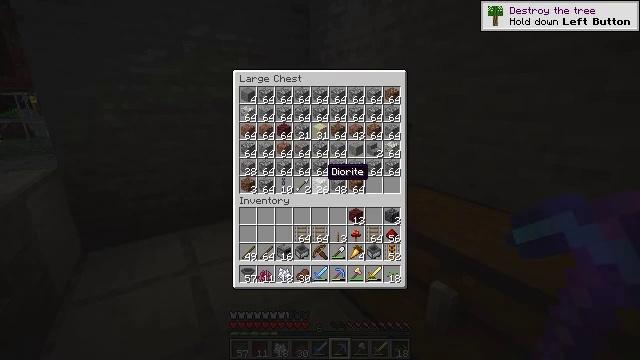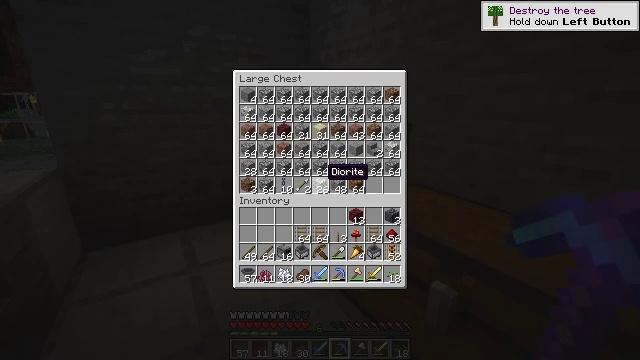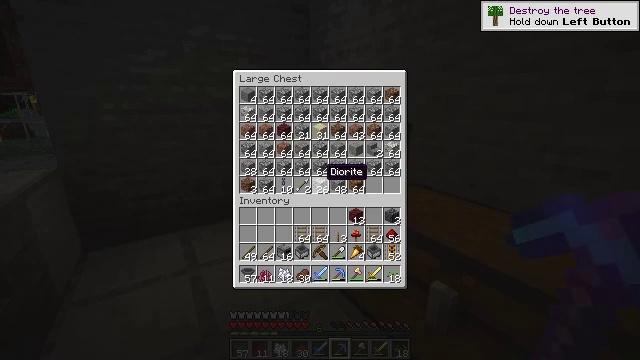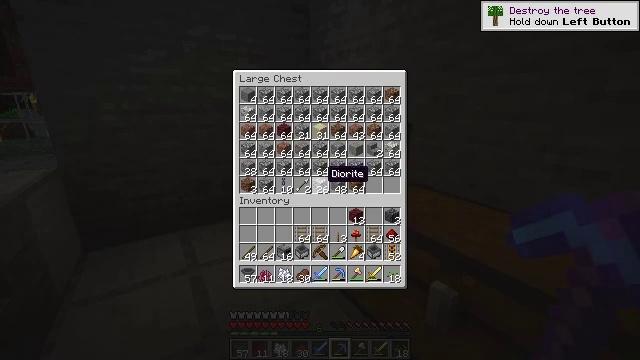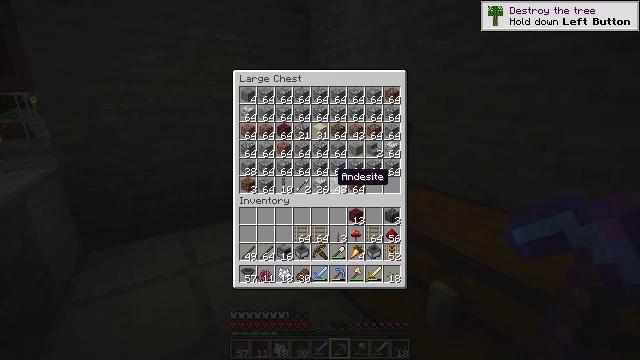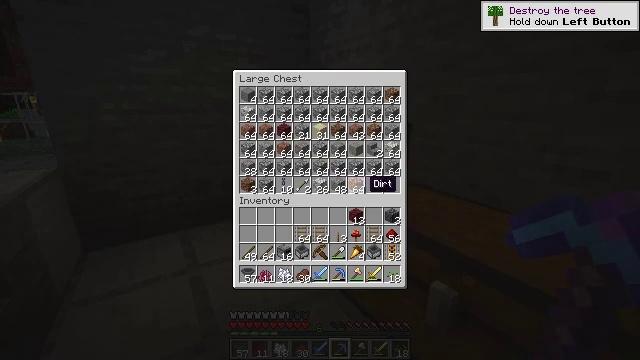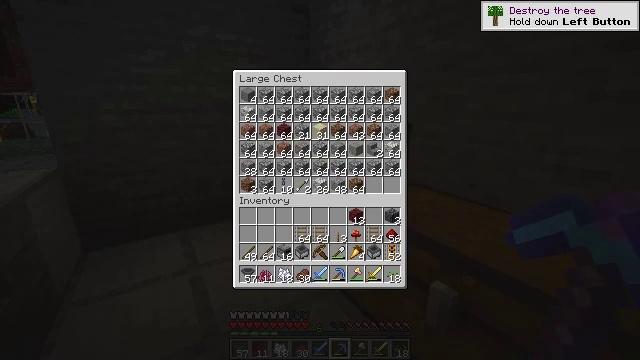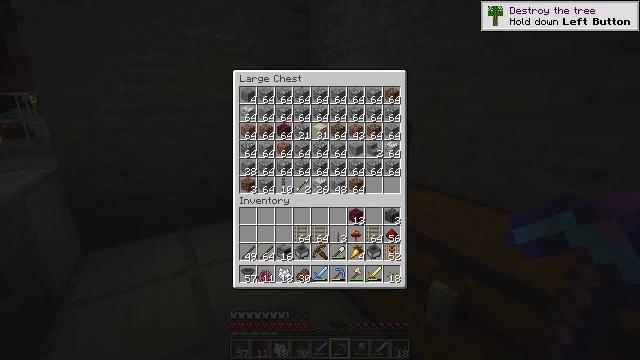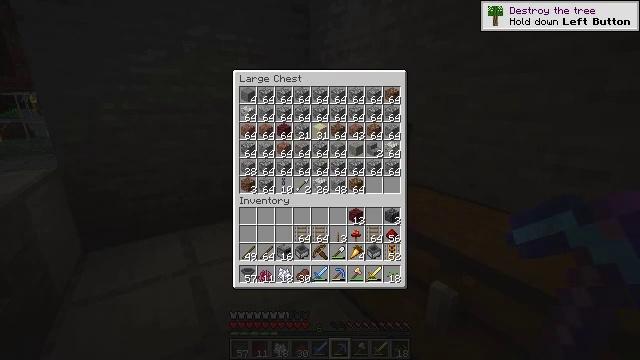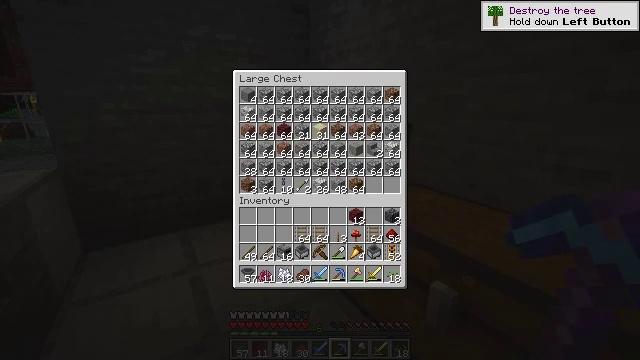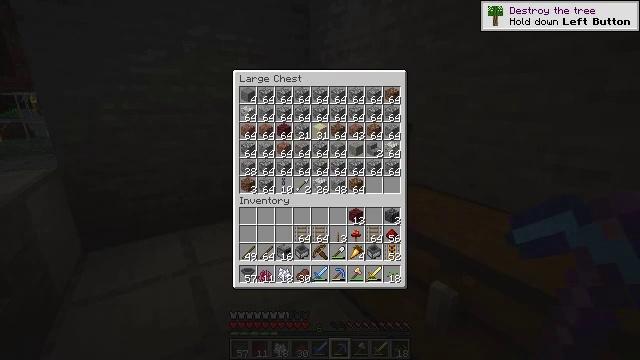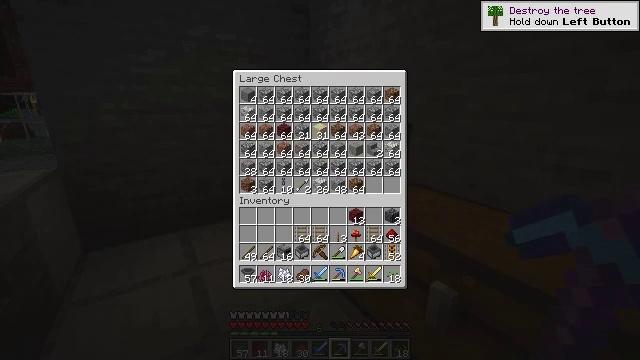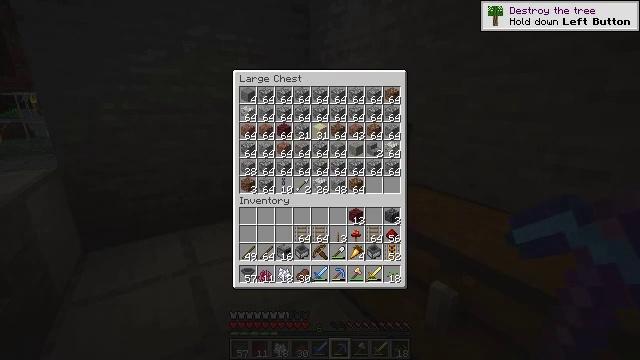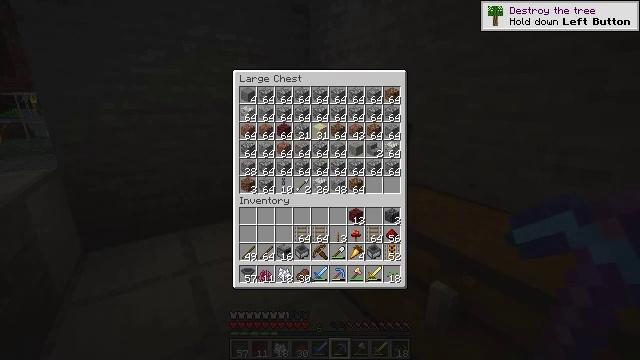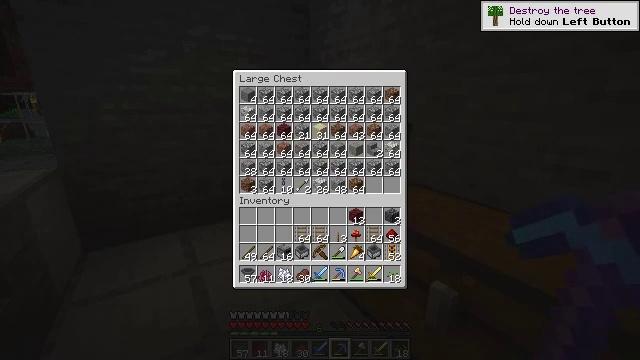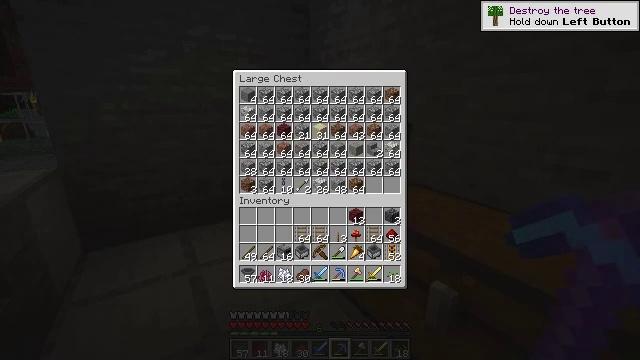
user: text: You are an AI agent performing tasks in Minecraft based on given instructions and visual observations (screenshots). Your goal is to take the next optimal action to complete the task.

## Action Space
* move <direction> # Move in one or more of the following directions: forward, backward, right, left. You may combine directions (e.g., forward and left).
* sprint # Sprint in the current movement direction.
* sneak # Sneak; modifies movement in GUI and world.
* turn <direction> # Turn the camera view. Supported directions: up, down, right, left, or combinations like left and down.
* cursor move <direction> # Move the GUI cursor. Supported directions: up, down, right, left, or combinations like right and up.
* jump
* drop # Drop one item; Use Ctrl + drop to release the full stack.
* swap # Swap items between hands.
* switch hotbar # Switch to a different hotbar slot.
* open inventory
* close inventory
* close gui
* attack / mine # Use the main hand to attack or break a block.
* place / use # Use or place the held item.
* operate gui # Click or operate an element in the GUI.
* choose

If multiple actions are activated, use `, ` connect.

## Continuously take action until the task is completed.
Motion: motion action
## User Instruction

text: Punch the spruce leaves to get saplings.
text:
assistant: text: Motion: no_op
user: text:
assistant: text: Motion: no_op
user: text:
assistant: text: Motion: no_op
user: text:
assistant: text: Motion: turn right
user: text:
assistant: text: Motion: turn right
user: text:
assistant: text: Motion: turn right
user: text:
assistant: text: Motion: no_op
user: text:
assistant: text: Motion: no_op
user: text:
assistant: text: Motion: no_op
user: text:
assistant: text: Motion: no_op
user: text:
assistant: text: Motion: no_op
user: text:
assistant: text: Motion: no_op
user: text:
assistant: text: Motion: no_op
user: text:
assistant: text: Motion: turn right
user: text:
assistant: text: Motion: turn right
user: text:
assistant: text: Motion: no_op
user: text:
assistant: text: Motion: no_op
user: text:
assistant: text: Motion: no_op
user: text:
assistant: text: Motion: no_op
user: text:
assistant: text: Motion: no_op
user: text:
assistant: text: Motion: no_op
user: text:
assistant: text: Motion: no_op
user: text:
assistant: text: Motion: no_op
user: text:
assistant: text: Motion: turn left
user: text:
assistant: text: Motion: no_op
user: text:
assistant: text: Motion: no_op
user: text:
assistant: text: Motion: no_op
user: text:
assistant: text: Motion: no_op
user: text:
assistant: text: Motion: no_op
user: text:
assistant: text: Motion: no_op